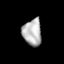
Tissue: lung
Cell type: Fibroblasts
Senescence score: 0.5842
Nuclear area (px): 495
Mean DAPI intensity: 179.273